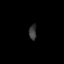
Tissue: prostate
Cell type: T cells
Senescence score: 0.7719
Nuclear area (px): 111
Mean DAPI intensity: 57.018